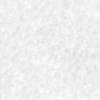
Label: no_change